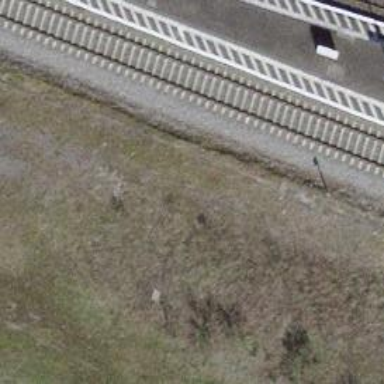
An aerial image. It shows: Abandoned railway spur with one track.